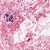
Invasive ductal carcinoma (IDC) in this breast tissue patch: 0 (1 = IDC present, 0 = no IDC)